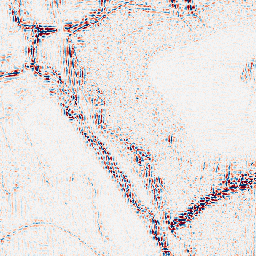
Category: wavelet
Decomposition family: wavelet_reverse_biorthogonal
Decomposition parameters: wavelet: rbio5.5
level: 2
Upsampling method: fft_zeropad
Upsampling parameters: scale: 4
Upsampling scale: 4